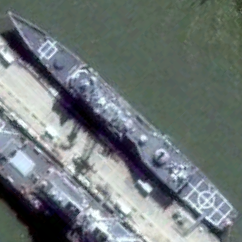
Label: cruiser